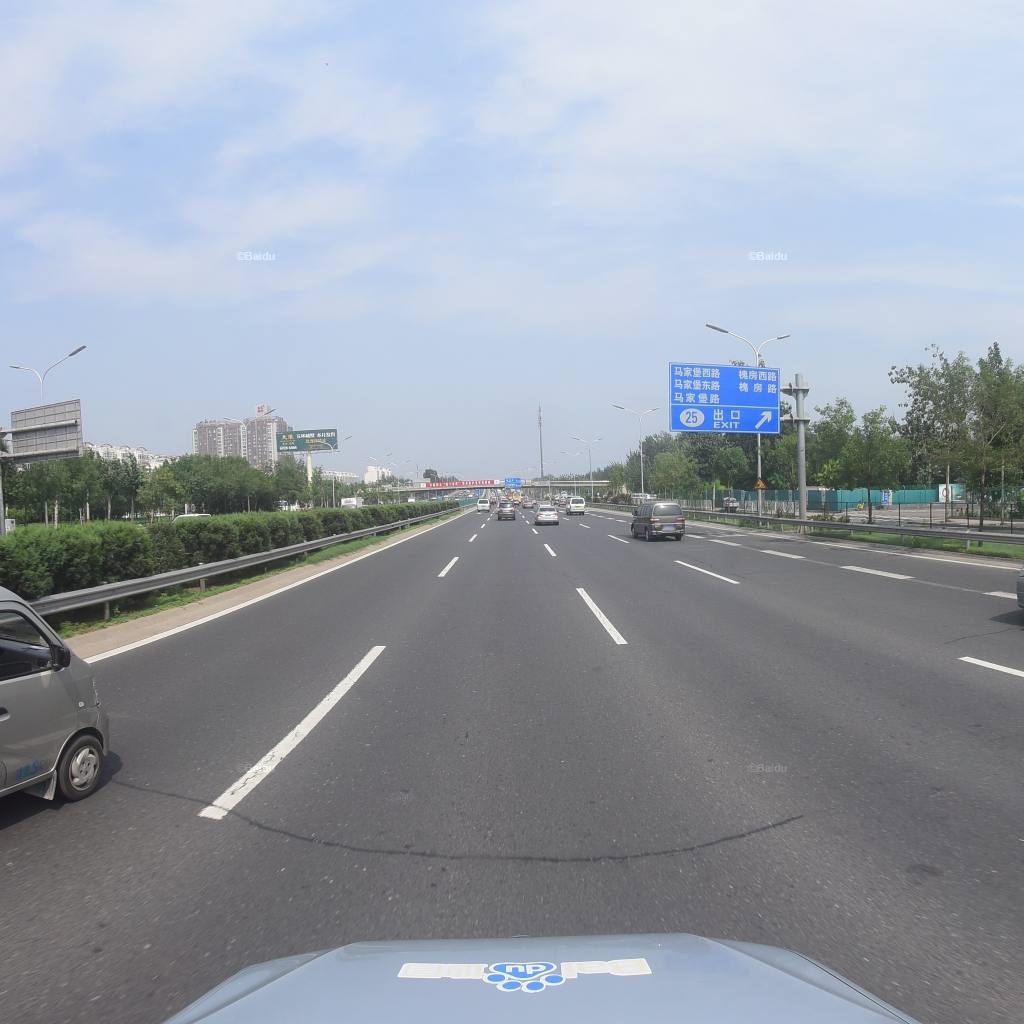
Region: Fengtai
Road damage annotations: longitudinal patch, transverse patch, transverse patch